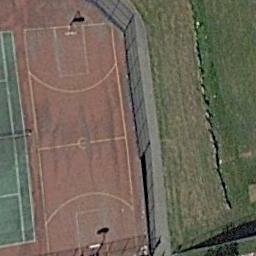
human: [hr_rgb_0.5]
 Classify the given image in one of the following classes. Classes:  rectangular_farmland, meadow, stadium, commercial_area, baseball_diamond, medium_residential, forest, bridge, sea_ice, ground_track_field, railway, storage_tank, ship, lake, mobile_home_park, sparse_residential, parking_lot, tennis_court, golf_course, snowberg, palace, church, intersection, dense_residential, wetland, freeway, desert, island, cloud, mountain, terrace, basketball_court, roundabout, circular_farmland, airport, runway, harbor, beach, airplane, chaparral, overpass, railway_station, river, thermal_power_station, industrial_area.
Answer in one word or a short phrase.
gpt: basketball_court